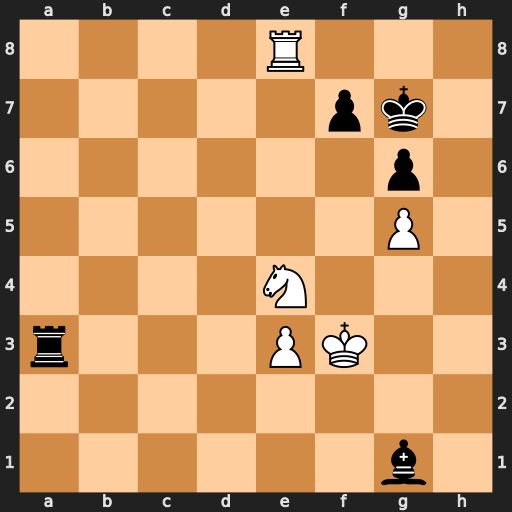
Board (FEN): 4R3/5pk1/6p1/6P1/4N3/r3PK2/8/6b1
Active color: w
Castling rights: -
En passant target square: -
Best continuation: Nf6 Rxe3+ Rxe3 Bxe3 Kxe3